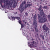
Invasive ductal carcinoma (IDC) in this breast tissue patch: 1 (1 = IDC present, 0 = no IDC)